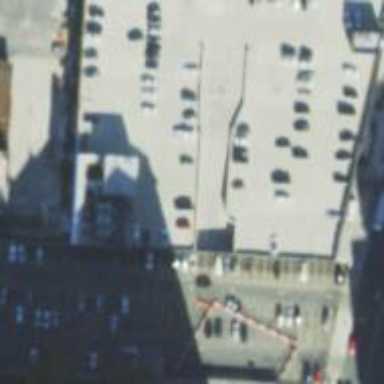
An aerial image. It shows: Flat-roofed retail building.